Question: I am working on <URL> of image uploading with Flask-Upload but when I run the code, python says:
> "ImportError: No module named flask.ext.storage"
(I successfully installed Flask, SQLAlchemy, Flask-Upload by using pip)
Here are all packages I have installed on myproject:

I have googled, but I can not find any way to fix this.
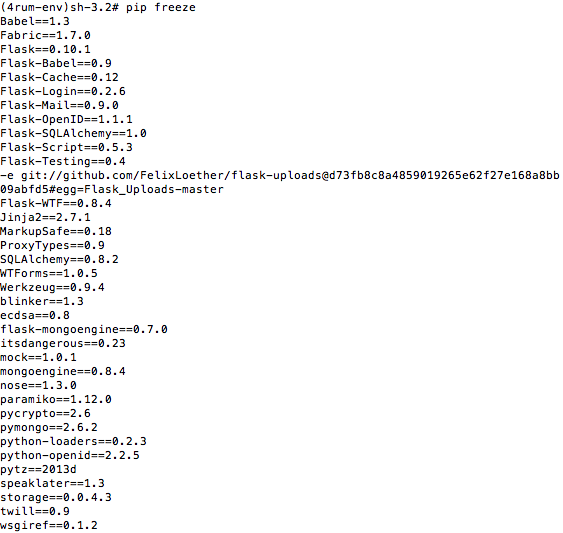
Answer: Try:
'''
$ pip install -e git://github.com/kvesteri/flask-storage.git#egg=Flask-Storage
'''
That project lives here: <URL>